Current action and preconditions to check: trajectory_clear

Your task: For each precondition in the list above, predict whether it will hold at this action.

Consider the current scene as observed from the mobile robot's camera, and analyze the predicted future states of all dynamic agents (e.g., people, animals, vehicles, or any moving entities) within the NEXT SECOND.

IMPORTANT: Only answer "very likely" if you are absolutely certain—based on strong, clear evidence—that a dynamic agent will violate the precondition in the predicted future state. Do NOT answer "very likely" for unlikely, ambiguous, or low-probability risks.

Ask yourself for each precondition: Is there a high probability, with clear and convincing evidence, that the predicted future states of any dynamic agent will interfere with the predicted future state of the currently executing action within the NEXT SECOND, causing that precondition to fail?

Assess the risk level based on these predictions. Use "likely" or "very likely" if motions create a clear risk of interference.

Use "neutral" or "improbable" if agents are nearby but their predicted paths are clearly diverging or non-conflicting.

Failure Risk Categories: "very improbable", "improbable", "neutral", "likely", "very likely"

Answer Format: Output ONLY the probability_of_failure value from these categories: "very improbable", "improbable", "neutral", "likely", "very likely"

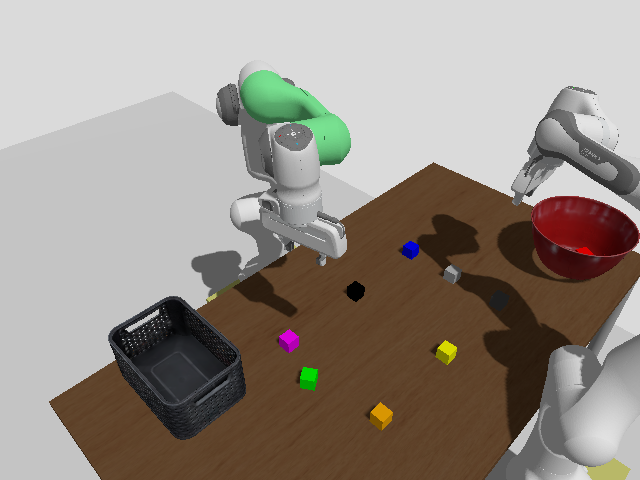

Answer: very improbable